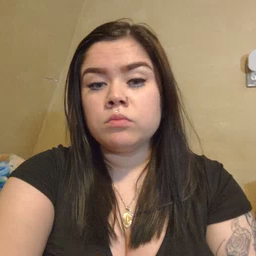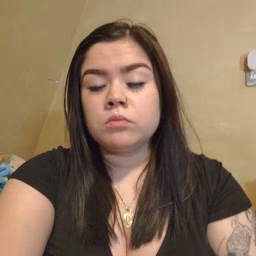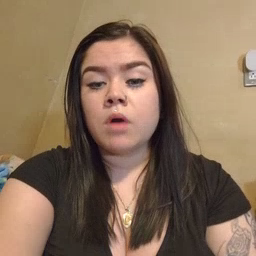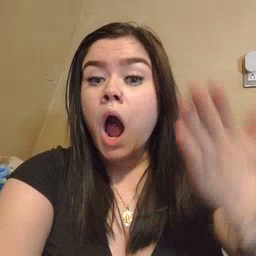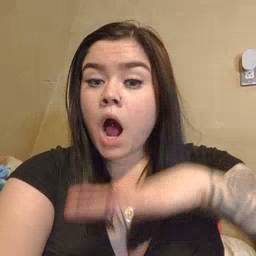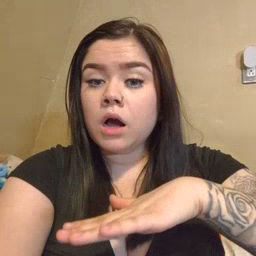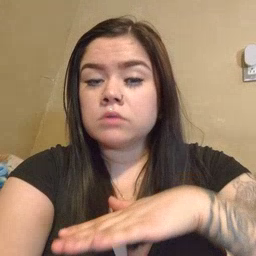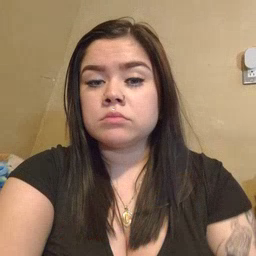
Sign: on